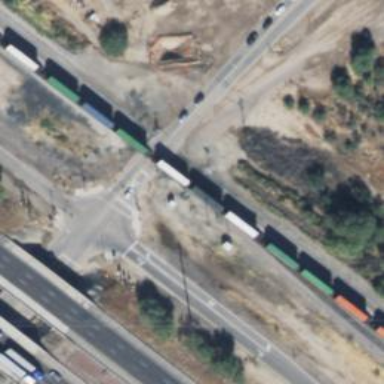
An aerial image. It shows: Level crossing with lights and saltire.